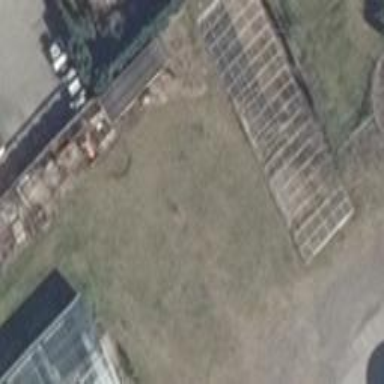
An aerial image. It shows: Greenhouse.